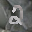
Label: 2